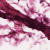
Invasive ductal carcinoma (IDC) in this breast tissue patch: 0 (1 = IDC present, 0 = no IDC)